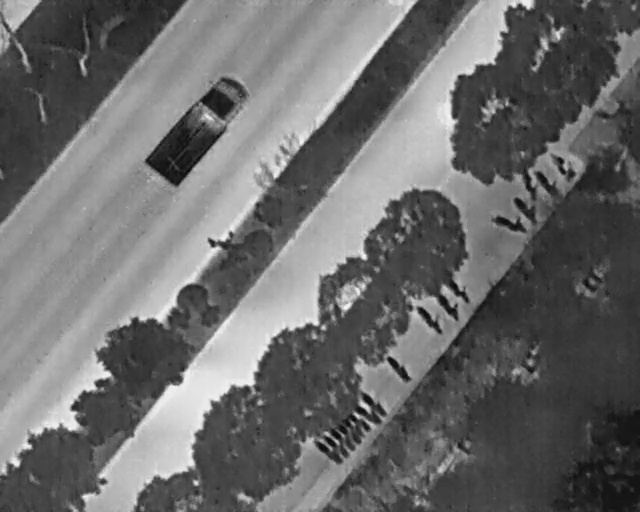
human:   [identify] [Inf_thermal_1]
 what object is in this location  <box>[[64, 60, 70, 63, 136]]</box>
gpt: <ref>1 medium bicycle at the center</ref>